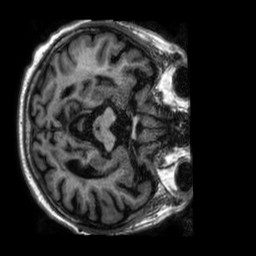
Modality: T1w
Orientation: axial
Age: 71
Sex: male
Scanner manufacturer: philips
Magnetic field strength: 1.5 T
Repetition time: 0.008347 s
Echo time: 0.003882 s